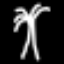
Label: palm tree